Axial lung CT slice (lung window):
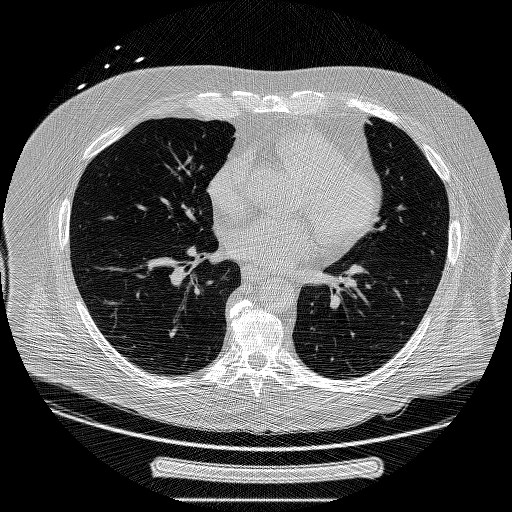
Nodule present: no